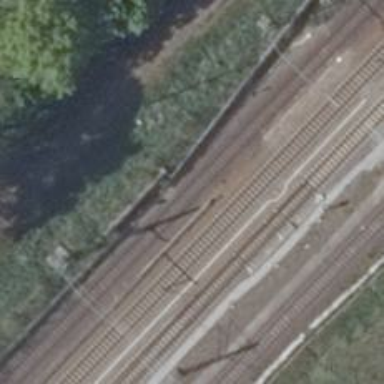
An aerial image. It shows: Solitary milestone along the railway.